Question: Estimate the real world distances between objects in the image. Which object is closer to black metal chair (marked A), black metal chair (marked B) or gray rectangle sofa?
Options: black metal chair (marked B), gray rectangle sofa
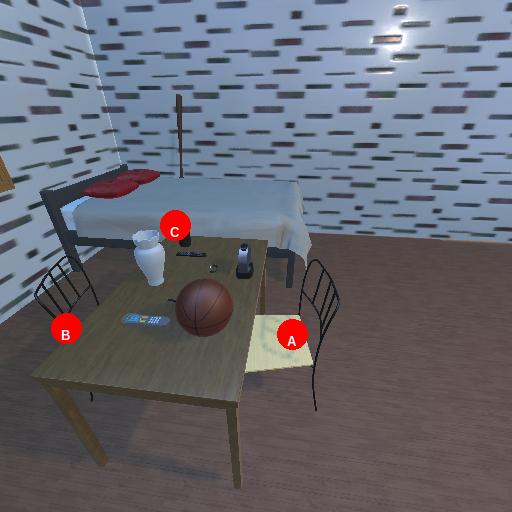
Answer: black metal chair (marked B)